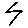
Label: zigzag